Here is the raw acceleration-versus-time signal recorded on a bearing housing. Classify the bearing condition as one of: normal, inner_race, outer_race, ball.
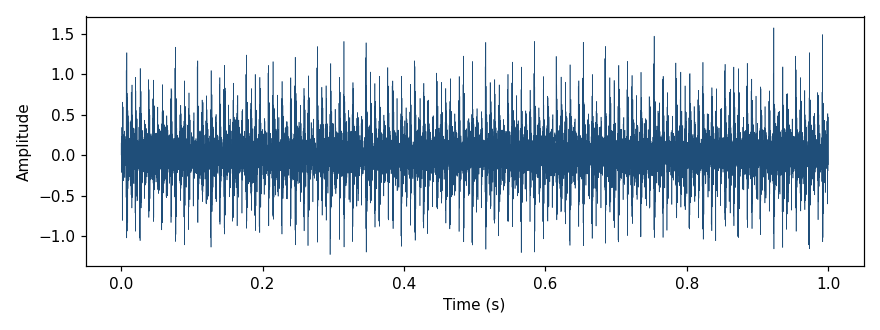
Answer: inner_race